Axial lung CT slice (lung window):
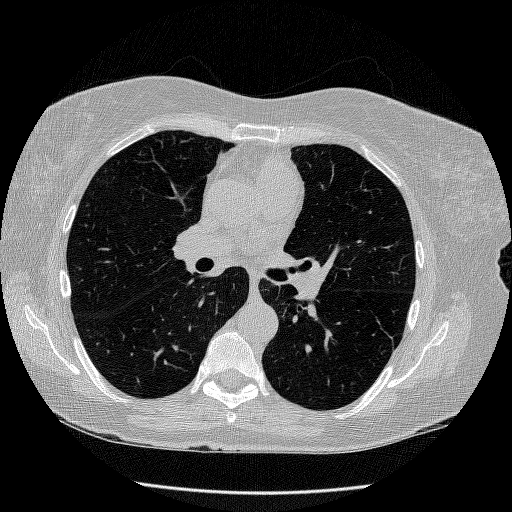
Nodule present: no